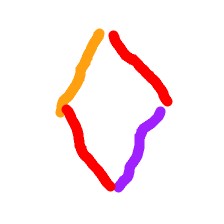
Shape: rhombus